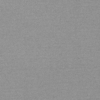
Label: dusty